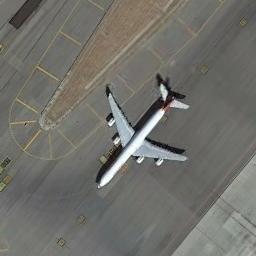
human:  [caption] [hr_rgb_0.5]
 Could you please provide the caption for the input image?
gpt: There is an airplane parked on the runway .

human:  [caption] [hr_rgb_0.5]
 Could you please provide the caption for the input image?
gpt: A gray-winged aircraft is on the runway .

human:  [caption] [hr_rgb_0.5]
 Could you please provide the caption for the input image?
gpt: There is an airplane with a red pattern on the runway .

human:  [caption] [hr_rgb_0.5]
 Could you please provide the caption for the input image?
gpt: A plane with the red mark on the runway and a clearing beside .

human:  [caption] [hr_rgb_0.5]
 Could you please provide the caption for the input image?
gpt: There is a plane at the airport .